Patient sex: M
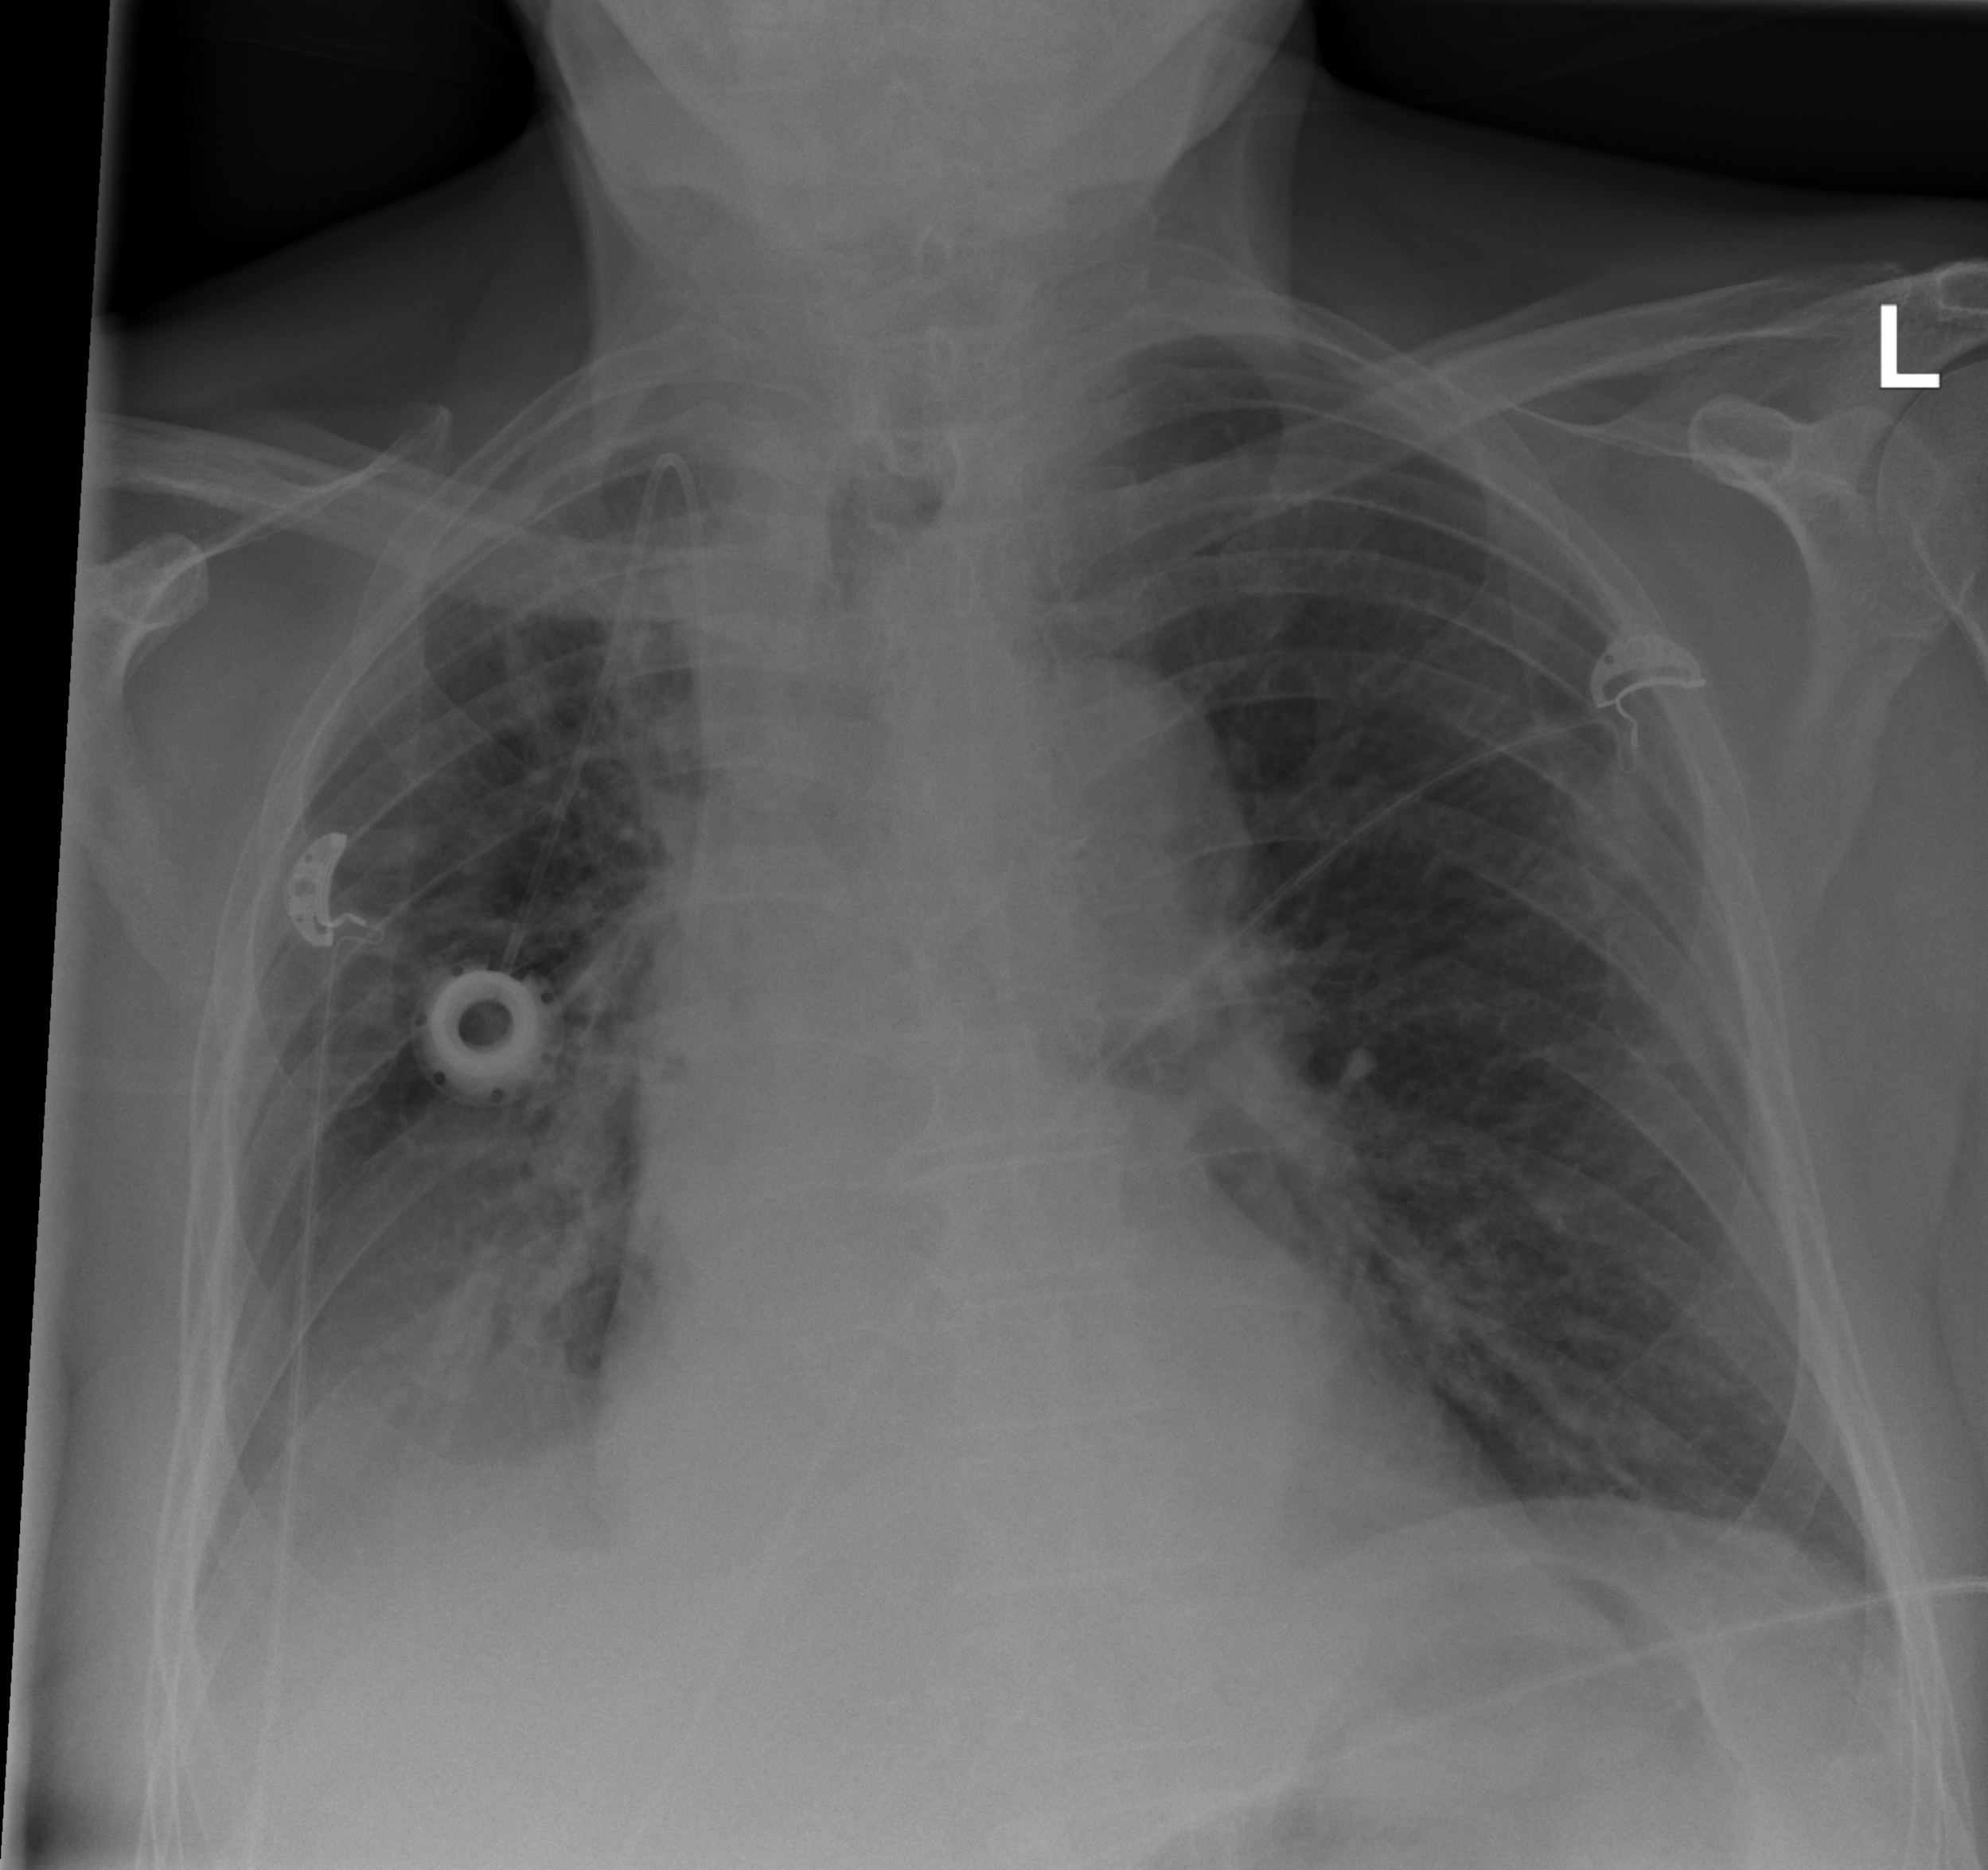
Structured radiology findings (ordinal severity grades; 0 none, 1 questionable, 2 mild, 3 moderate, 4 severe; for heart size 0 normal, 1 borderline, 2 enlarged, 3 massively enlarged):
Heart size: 1
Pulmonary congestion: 0
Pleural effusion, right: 2
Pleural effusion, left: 0
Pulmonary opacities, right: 2
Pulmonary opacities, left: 0
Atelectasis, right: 2
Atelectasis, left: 0